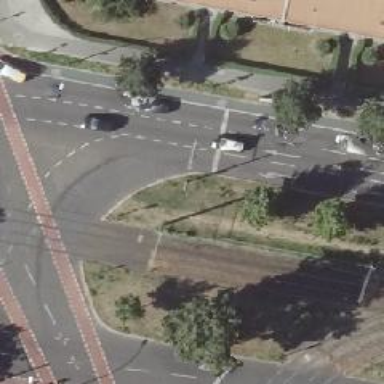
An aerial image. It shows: Road with traffic signals.